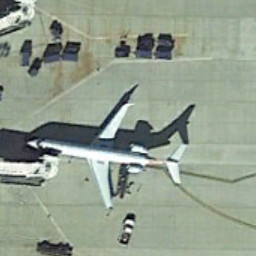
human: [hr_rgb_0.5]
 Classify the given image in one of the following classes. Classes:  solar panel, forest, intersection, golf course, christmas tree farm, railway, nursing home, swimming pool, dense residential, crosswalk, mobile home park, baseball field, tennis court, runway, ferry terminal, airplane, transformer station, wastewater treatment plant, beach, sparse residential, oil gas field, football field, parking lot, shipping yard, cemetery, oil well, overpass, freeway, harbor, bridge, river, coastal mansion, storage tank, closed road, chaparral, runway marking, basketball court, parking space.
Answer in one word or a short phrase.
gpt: airplane